Field crop: maize
Growth stage: 2
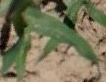
Species: maize